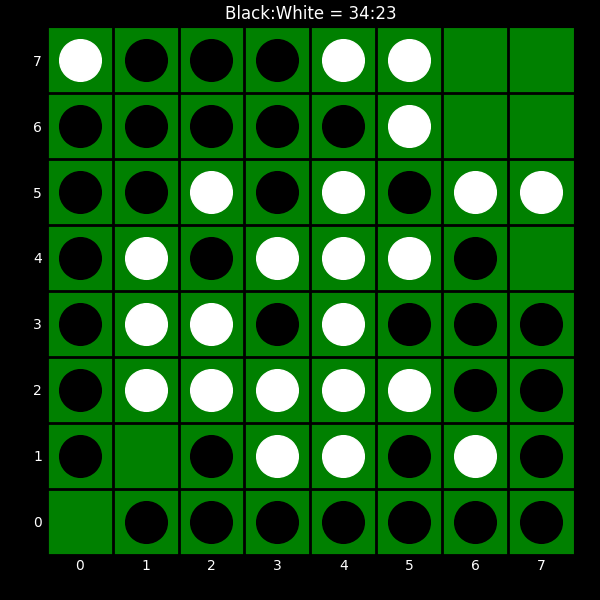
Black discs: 34
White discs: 23